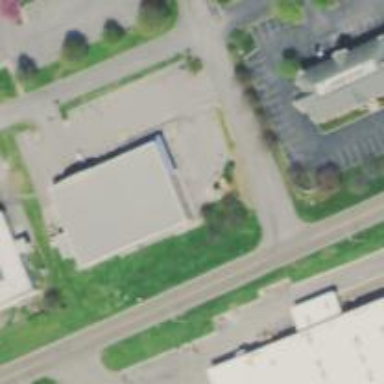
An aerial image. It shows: Clinic.